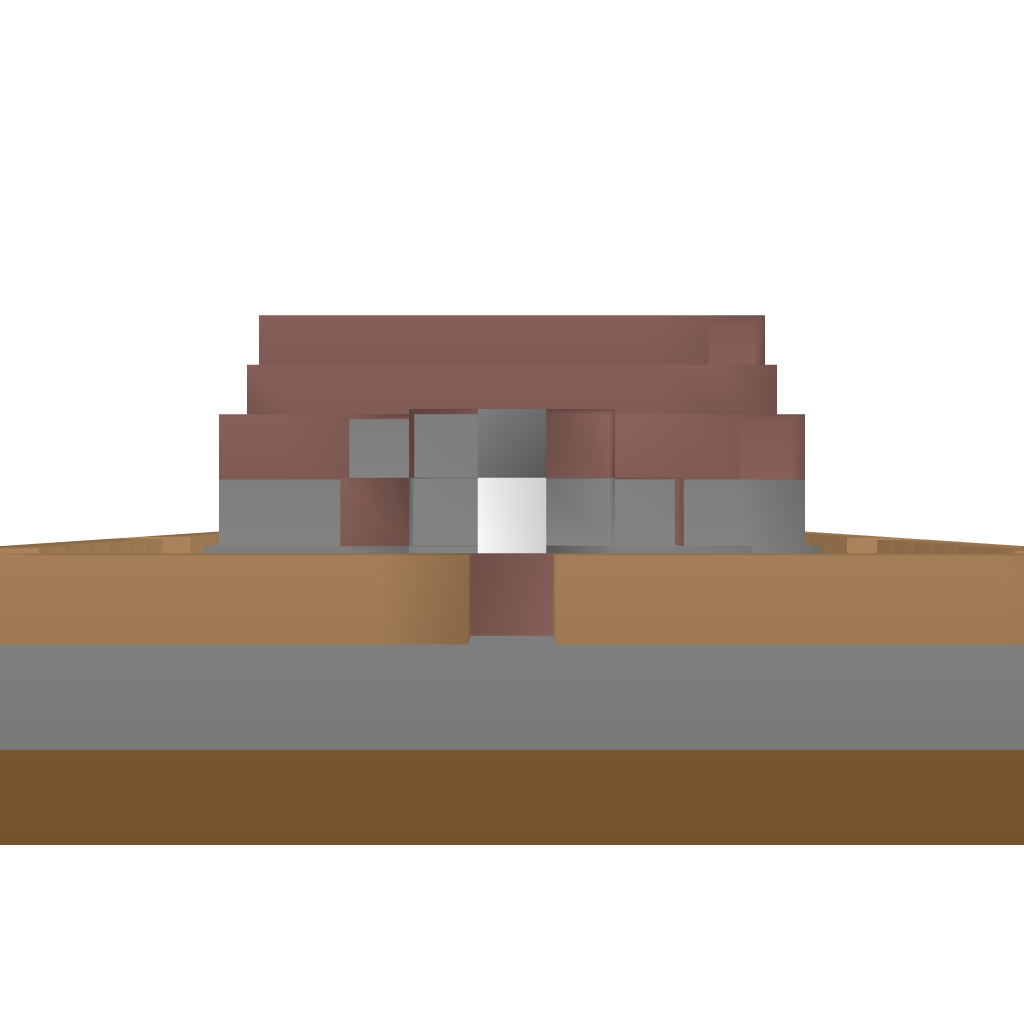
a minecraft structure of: Huge Furnace Factory bad low quality